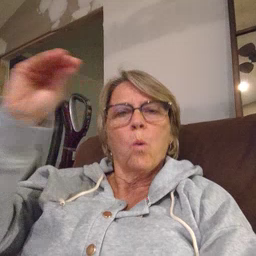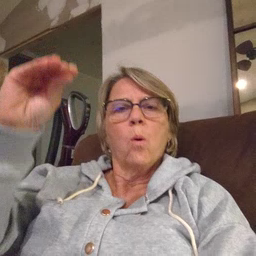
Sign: cowboy